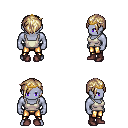
a pixel art fantasy rpg character, male body template, dark elf, purple skin, white pirate shirt, gold greaves, white blonde pixie cut hairstyle, gold tiara, maroon shoes, four views (front, back, left, right), 2x2 character sprite sheet, small pixel art, hard edges, no anti-aliasing